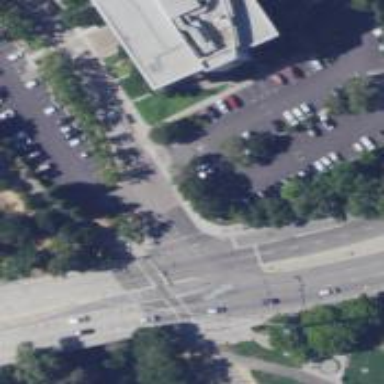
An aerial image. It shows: Solid stop line on the road.